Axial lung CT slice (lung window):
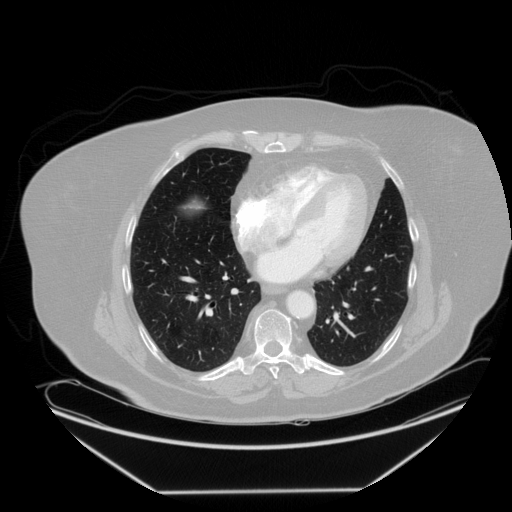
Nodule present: no